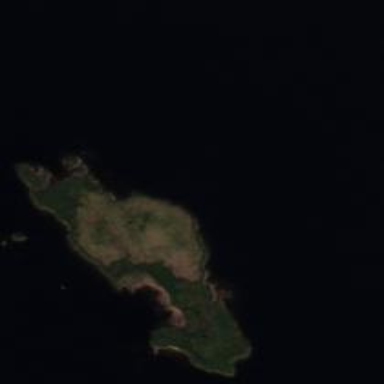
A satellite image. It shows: Island covered with woodland.